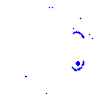
Particle: kaon